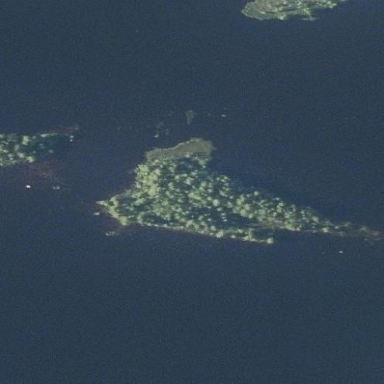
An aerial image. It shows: Island.